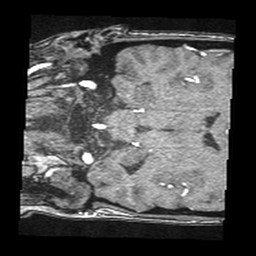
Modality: angio
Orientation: coronal
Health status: ill
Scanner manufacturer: siemens
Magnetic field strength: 1.5 T
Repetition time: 0.026 s
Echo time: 0.007 s